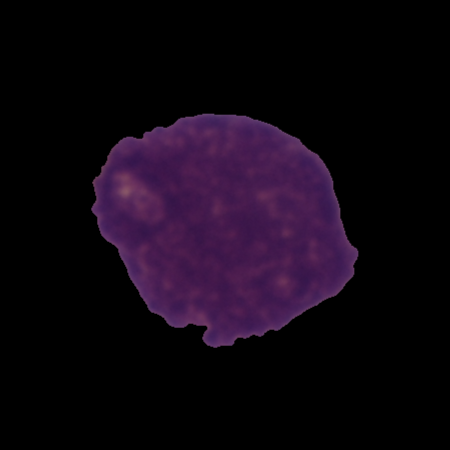
Label: cancer